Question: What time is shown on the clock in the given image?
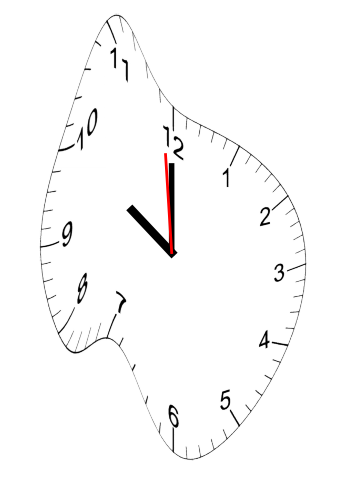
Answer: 09:59:59